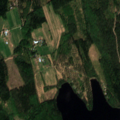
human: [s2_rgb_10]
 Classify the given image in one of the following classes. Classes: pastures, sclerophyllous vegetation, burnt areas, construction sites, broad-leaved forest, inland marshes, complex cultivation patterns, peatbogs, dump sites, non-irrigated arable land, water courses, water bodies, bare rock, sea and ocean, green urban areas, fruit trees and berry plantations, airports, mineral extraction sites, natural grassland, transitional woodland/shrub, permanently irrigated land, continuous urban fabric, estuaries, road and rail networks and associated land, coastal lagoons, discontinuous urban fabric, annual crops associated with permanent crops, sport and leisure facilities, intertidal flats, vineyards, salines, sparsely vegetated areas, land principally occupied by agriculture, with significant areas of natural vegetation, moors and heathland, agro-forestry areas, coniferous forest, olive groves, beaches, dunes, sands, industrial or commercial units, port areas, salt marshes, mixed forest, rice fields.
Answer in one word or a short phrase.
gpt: non-irrigated arable land, coniferous forest, mixed forest, water bodies